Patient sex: M
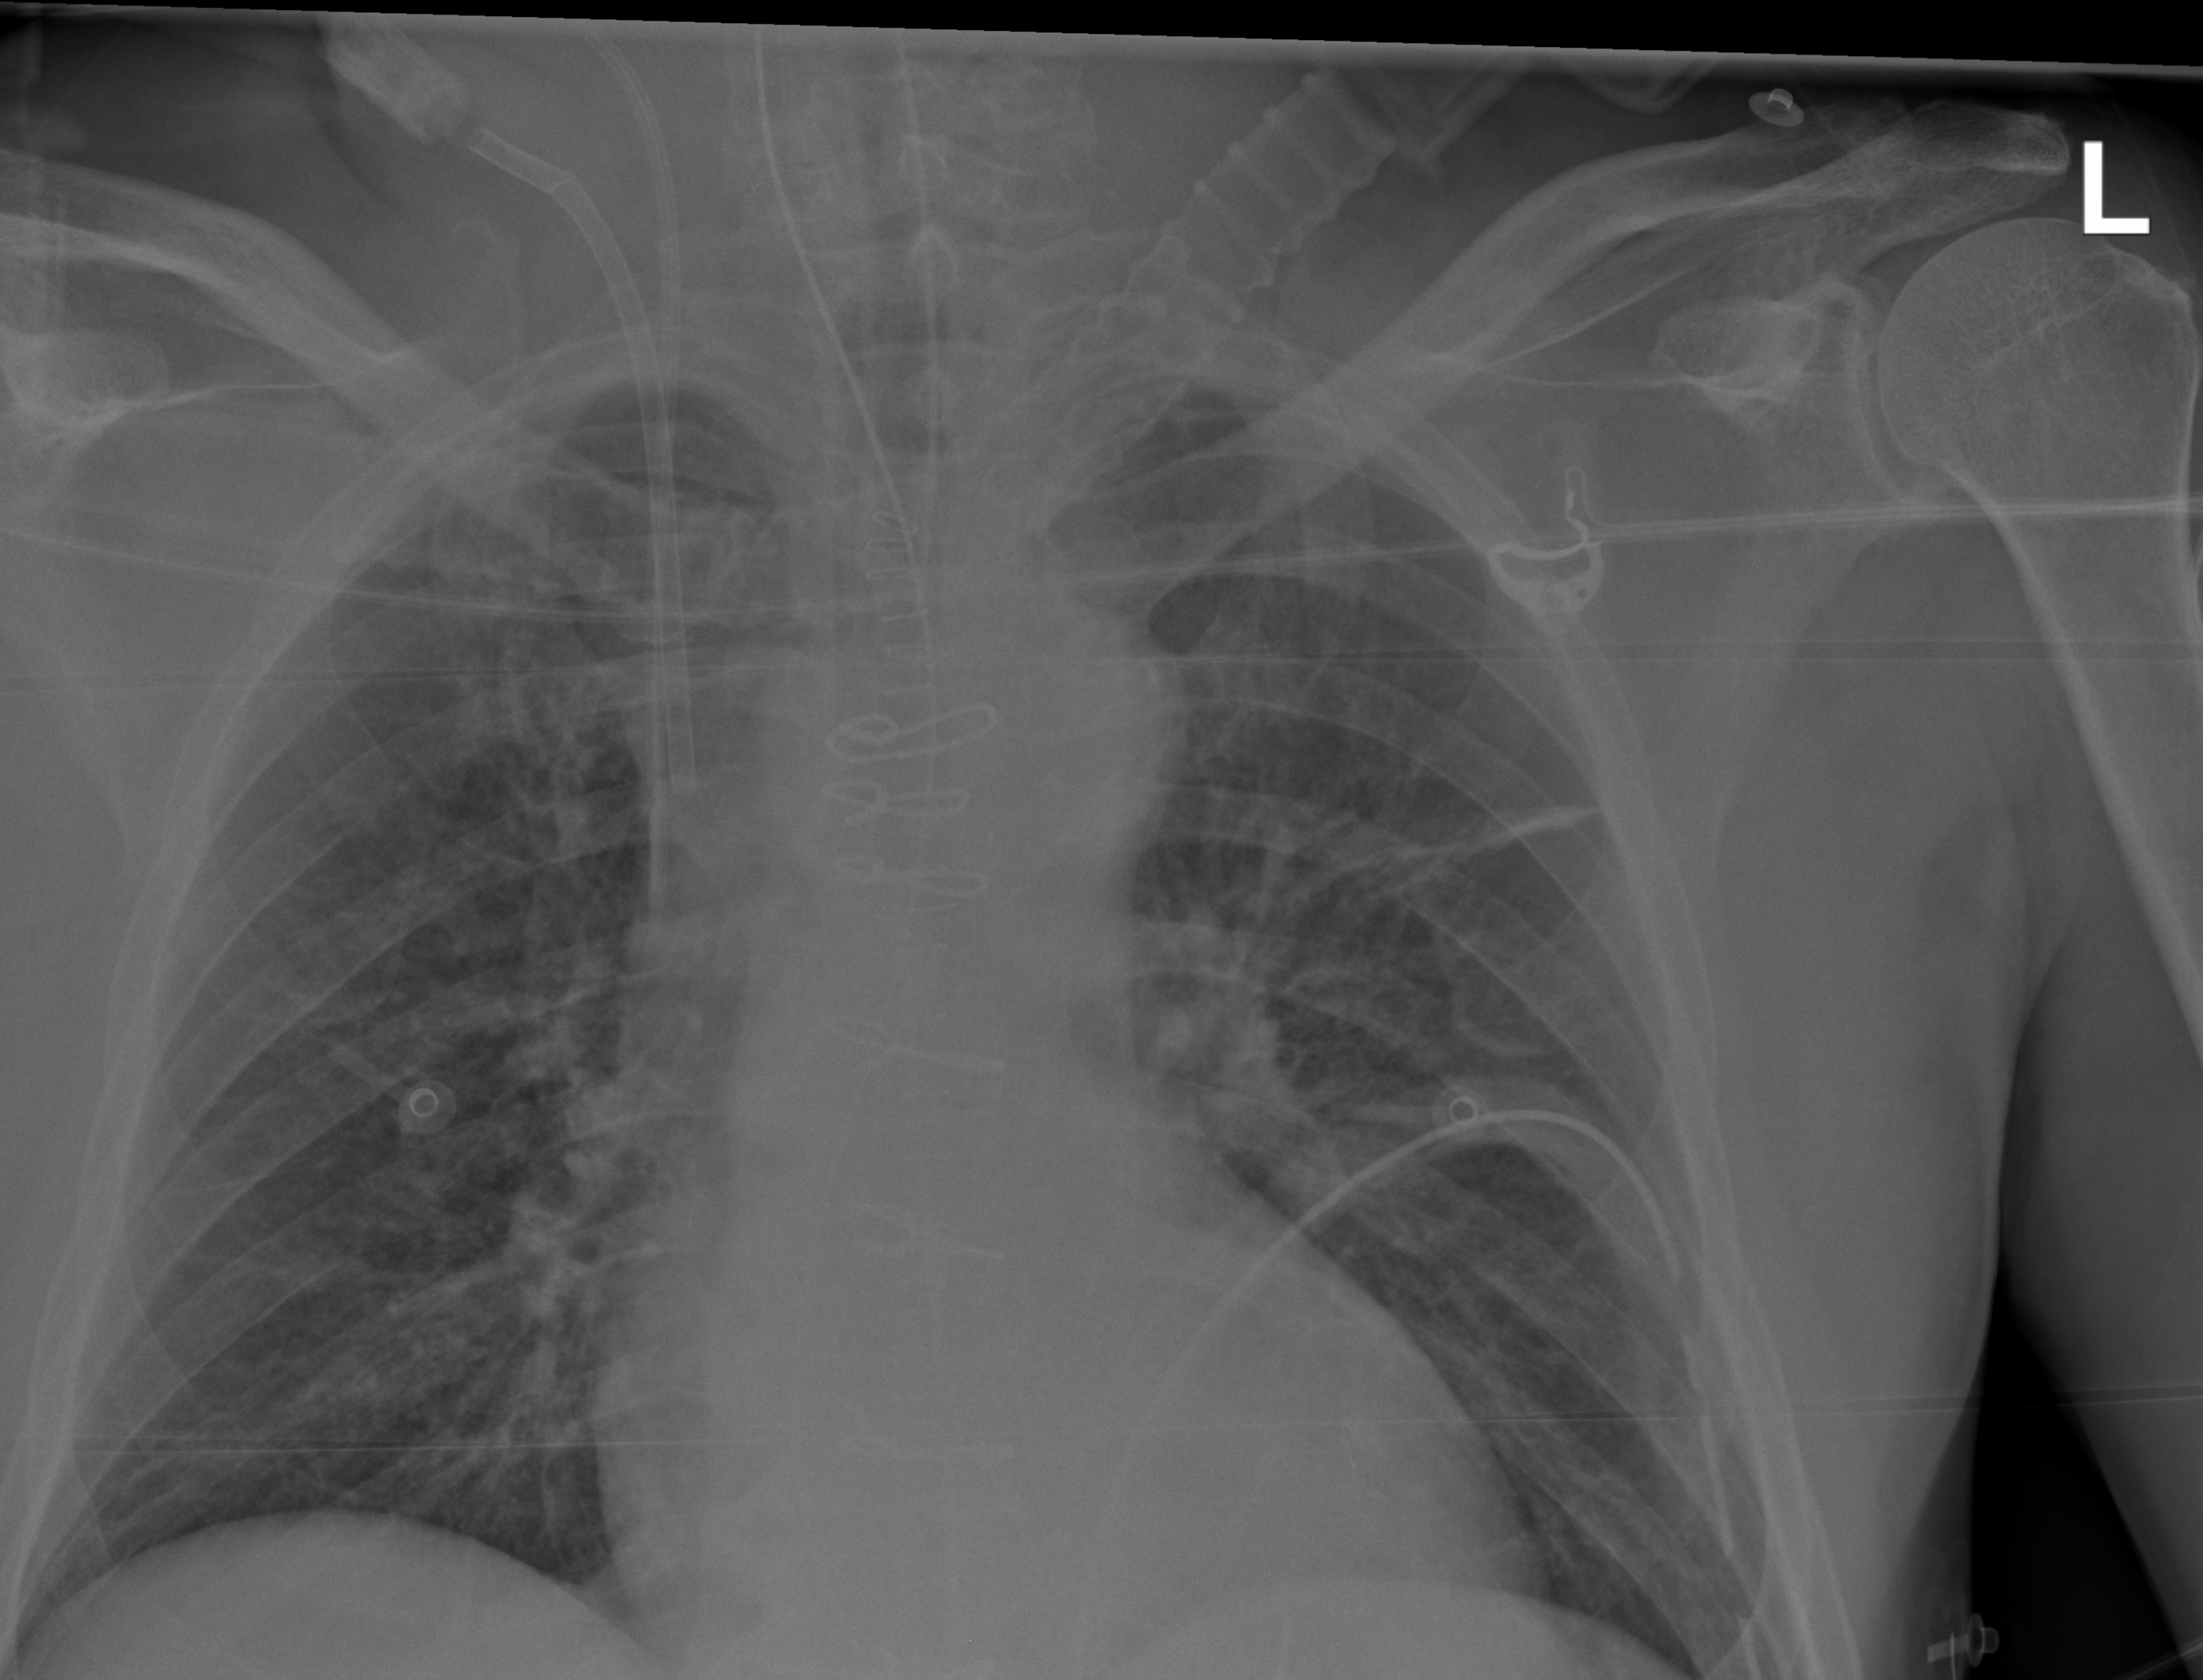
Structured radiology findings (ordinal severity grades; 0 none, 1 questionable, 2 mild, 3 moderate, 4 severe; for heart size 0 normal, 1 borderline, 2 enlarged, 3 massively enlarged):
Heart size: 2
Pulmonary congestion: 1
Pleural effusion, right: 0
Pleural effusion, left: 0
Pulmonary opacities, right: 0
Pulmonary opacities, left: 0
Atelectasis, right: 0
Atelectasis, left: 2